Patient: sex M, age 47
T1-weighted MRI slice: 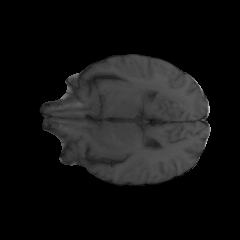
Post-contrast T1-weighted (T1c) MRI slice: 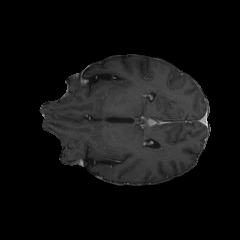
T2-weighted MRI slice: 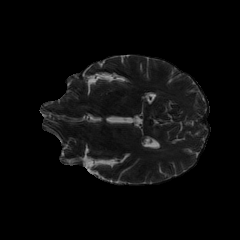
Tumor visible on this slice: yes
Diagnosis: Astrocytoma, IDH-wildtype
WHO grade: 3